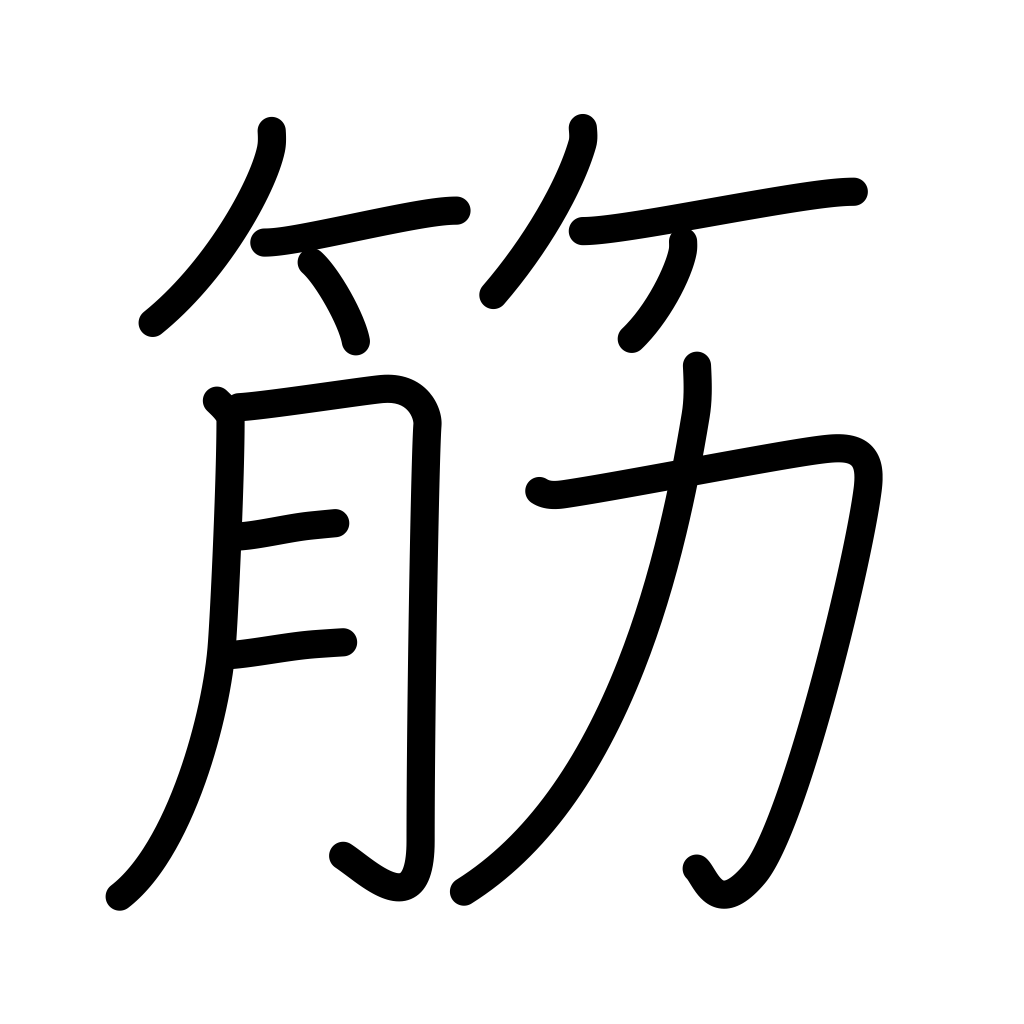
Meaning: muscle, sinew, tendon, fiber, plot, plan, descent